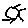
Label: sun